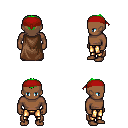
a pixel art fantasy rpg character, male body template, human, dark skin, brown cape, gold greaves, green short mohawk hairstyle, red bandana, four views (front, back, left, right), 2x2 character sprite sheet, small pixel art, hard edges, no anti-aliasing